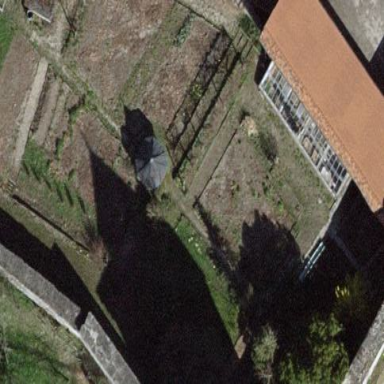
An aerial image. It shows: Serene garden belonging to monastery.